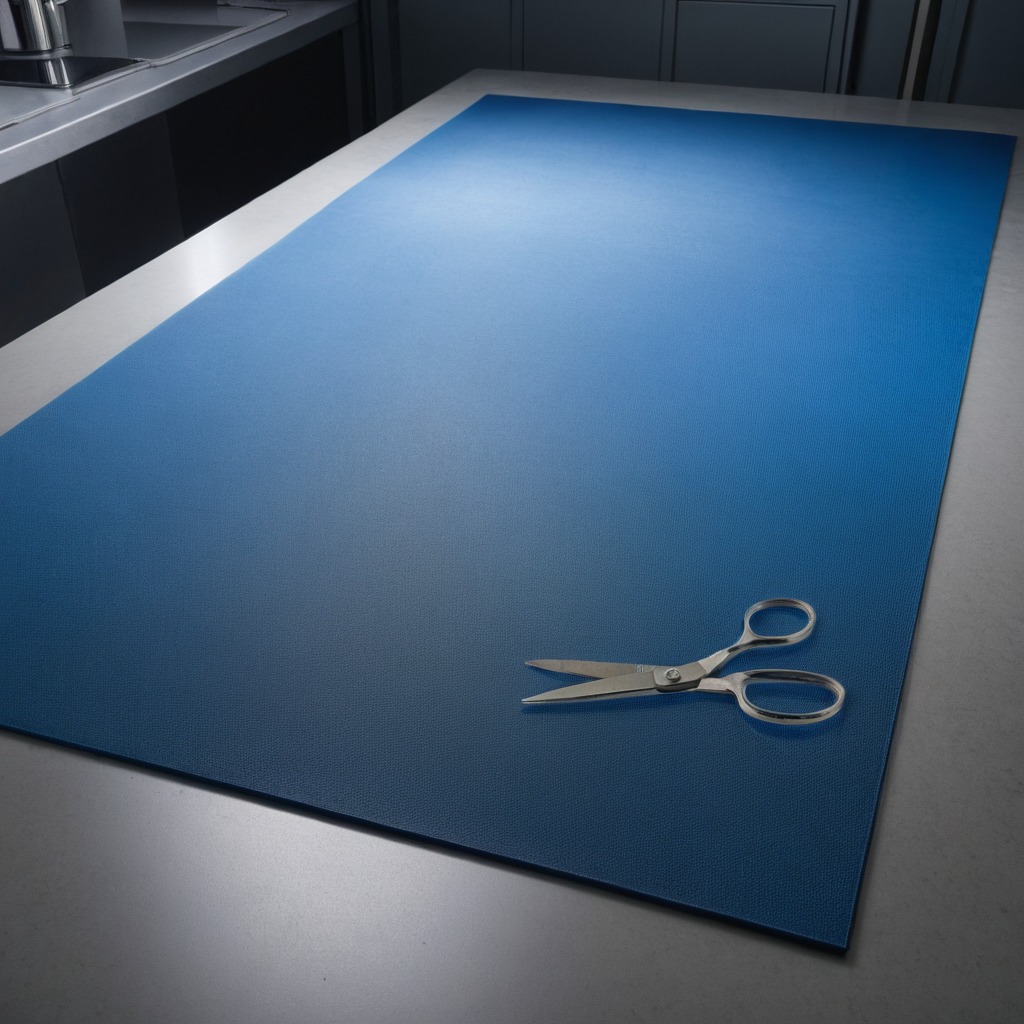
A scissor is lying on a clean granite tabletop covered with a blue rubber mat inside a workshop under bright overhead lighting crisp shadows high clarity worn but beneath the mat